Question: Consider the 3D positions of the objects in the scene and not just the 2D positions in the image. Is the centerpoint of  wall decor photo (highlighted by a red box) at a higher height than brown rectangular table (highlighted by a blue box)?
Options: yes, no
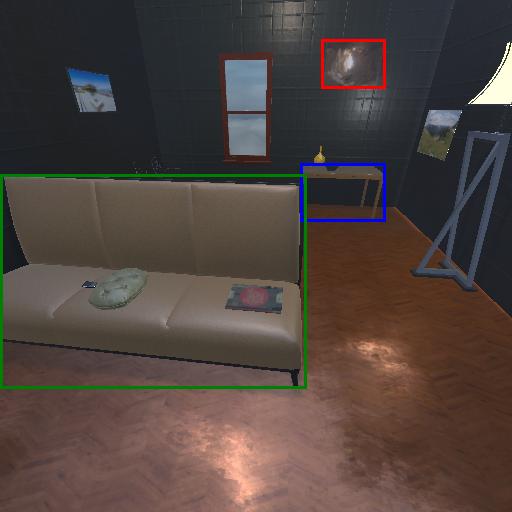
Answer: yes